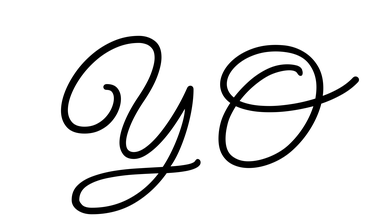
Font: MeowScript-Regular